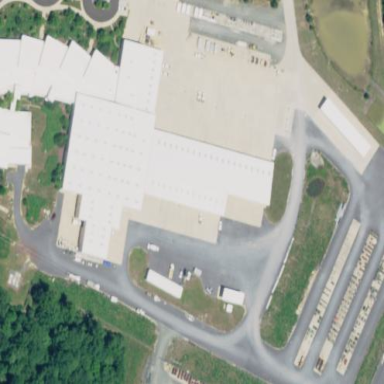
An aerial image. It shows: Utility area.